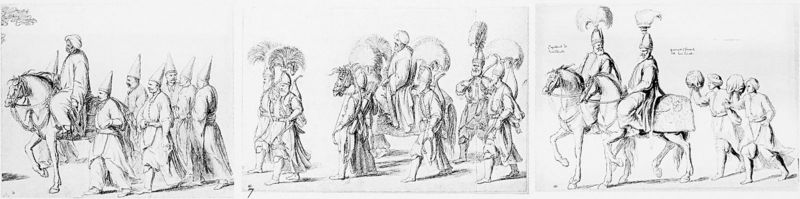
Titel: Kislar Agassi, Der Sultan, Der Janitscharführer und der erste Chiaour der Janitscharen
Künstler: Jaques Carrey
Institution: Paris, Musée du Louvre
Schlagwörter: baum, dunkel, schatten, menschen, hell, hut, hüte, kopfbedeckungen, männer, schmuck, zeichnung, federboa, mütze, mützen, federn, geschichte, tragen, mantel, decke, pflanzen, pferd, pferde, reiter, reiten, kopfbedeckung, laufen, zug, krieg, gefolge, kaiser, soldaten, wedel, orient, schwarzweiß, scheich, helm, anführer, helme, richtung, prozession, umzug, zipfel, parade, federschmuck, auszug, szenen, sultan, prozess, osmanen, türken, federbuschen, osman, sikh, zipfelmützen, ö, phrygische mützen, osma